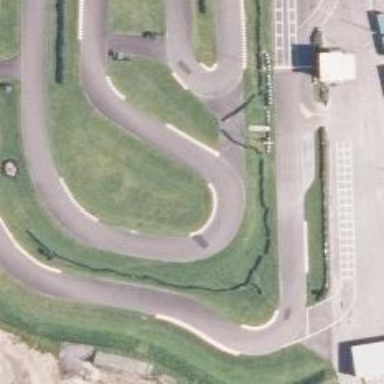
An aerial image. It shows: Karting raceway for sports enthusiasts.